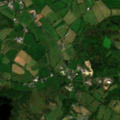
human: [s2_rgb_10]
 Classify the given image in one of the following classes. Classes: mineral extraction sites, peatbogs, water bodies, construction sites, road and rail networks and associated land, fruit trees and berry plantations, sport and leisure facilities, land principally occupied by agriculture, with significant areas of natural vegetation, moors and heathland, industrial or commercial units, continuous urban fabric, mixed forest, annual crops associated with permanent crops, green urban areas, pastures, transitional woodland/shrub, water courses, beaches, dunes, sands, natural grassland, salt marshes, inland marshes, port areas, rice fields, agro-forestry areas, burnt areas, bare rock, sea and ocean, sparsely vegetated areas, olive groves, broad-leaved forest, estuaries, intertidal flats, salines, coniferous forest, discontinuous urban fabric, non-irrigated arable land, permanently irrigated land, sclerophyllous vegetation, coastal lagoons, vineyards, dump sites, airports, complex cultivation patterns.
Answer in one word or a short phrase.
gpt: pastures, land principally occupied by agriculture, with significant areas of natural vegetation